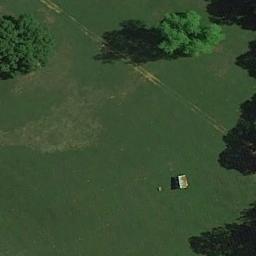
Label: meadow